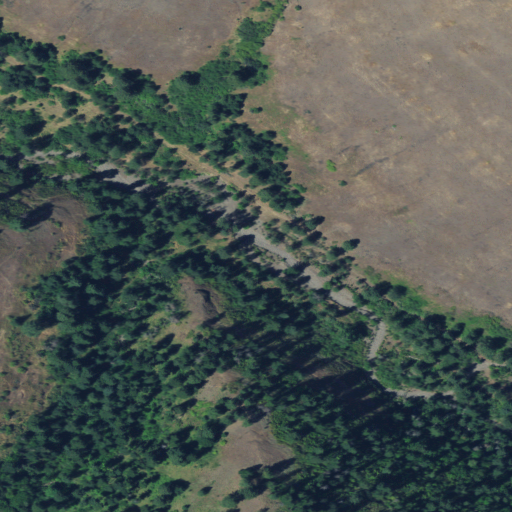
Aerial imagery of valley in Oregon named Hodgson Canyon containing evergreen forest, grassland, and shrub